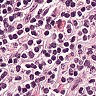
Metastatic tissue present: no